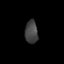
Tissue: prostate
Cell type: Myeloid cells
Senescence score: 0.3301
Nuclear area (px): 286
Mean DAPI intensity: 67.213